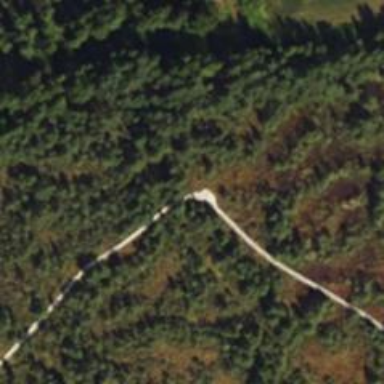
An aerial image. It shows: Path.